Question: I have a data frame containing 4 columns:
period, ID, category in the current period, category in the next period.
'''
period <- c(1, 1, 1, 1, 1, 1, 1, 1, 1, 1, 2, 2, 2, 2, 2, 2, 2, 2, 2, 2)
ID <- c('a12', 'a123', 'a1234', 'a12345', 'b12', 'b123', 'b1234', 'b12345', 'c12', 'c123')
category_t0 <- c(1, 2, 3, 4, 1, 1, 1, 2, 3, 5, 1, 3, 2, 5, 1, 1, 2, 3, 4, 1)
category_t1 <- c(1, 3, 2, 5, 1, 1, 2, 3, 4, 'NA', 'NA', 'NA', 'NA', 'NA', 'NA', 'NA', 'NA', 'NA', 'NA', 'NA')
df <- data.frame(period, ID, category_t0, category_t1)
'''
I need to create separate transition matrices for each period. I was trying to use "table" function, but cannot figure out how to write in a condition to use a certain period. The following code takes into account all observations in the data frame, while I need to take only values for "period == 1".
'''
trans_1to2 = table(df$category_t0, df$category_t1, useNA = c("ifany"))
matrix_1to2 = trans_1to2 / rowSums(trans_1to2)
print(matrix_1to2)
'''

Could anyone share ideas on this?
Also, the real data has 50 periods so I need to create 50 different transition matrices. What would be the best way to do it (e.g. using a loop)?
Thanks!
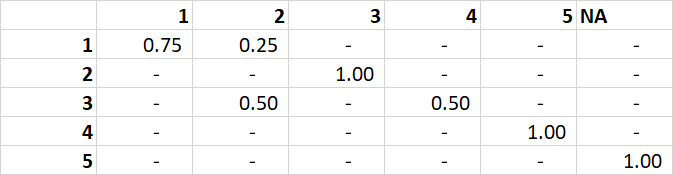
Answer: You could subset 'df' with 'df$period==1' in '[' to get the table for period 1.
'''
trans_1to2 = table(df[df$period==1, 3:4])
trans_1to2 / rowSums(trans_1to2)
# category_t1
#category_t0 1 2 3 4 5 NA
# 1 0.75 0.25 0.00 0.00 0.00 0.00
# 2 0.00 0.00 1.00 0.00 0.00 0.00
# 3 0.00 0.50 0.00 0.50 0.00 0.00
# 4 0.00 0.00 0.00 0.00 1.00 0.00
# 5 0.00 0.00 0.00 0.00 0.00 1.00
'''
To make it for many periods just add the period also to 'table':
'''
trans_1to2 <- table(df[c(3,4,1)])
matrix_1to2 <- proportions(trans_1to2, c(1,3))
matrix_1to2[,,1] #Get first period
# category_t1
#category_t0 1 2 3 4 5 NA
# 1 0.75 0.25 0.00 0.00 0.00 0.00
# 2 0.00 0.00 1.00 0.00 0.00 0.00
# 3 0.00 0.50 0.00 0.50 0.00 0.00
# 4 0.00 0.00 0.00 0.00 1.00 0.00
# 5 0.00 0.00 0.00 0.00 0.00 1.00
matrix_1to2[,,2] #Get second period
# category_t1
#category_t0 1 2 3 4 5 NA
# 1 0 0 0 0 0 1
# 2 0 0 0 0 0 1
# 3 0 0 0 0 0 1
# 4 0 0 0 0 0 1
# 5 0 0 0 0 0 1
'''